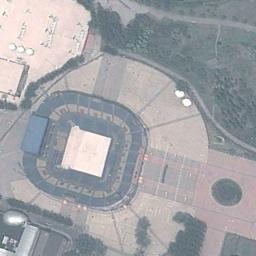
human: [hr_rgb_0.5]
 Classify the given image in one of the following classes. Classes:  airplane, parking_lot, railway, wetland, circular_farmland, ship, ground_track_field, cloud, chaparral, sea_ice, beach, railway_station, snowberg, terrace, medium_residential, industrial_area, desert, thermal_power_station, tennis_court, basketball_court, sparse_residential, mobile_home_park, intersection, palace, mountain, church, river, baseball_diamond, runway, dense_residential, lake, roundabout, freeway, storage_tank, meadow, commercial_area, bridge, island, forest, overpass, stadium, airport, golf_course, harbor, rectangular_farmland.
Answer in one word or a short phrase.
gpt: stadium